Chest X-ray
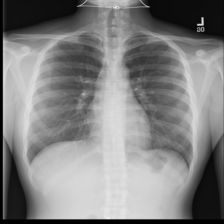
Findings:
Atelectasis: negative
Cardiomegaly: negative
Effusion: negative
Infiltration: negative
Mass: negative
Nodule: negative
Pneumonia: negative
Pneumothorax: negative
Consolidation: negative
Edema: negative
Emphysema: negative
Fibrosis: negative
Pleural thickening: negative
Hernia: negative